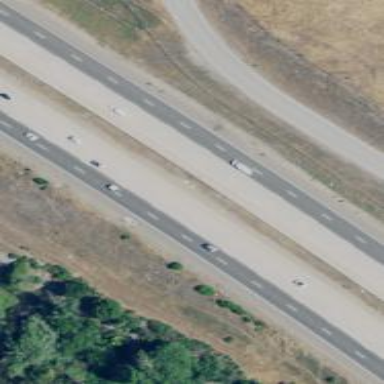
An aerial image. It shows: View of motorway.